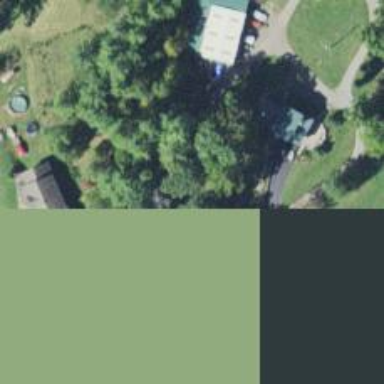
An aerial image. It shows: Driveway.